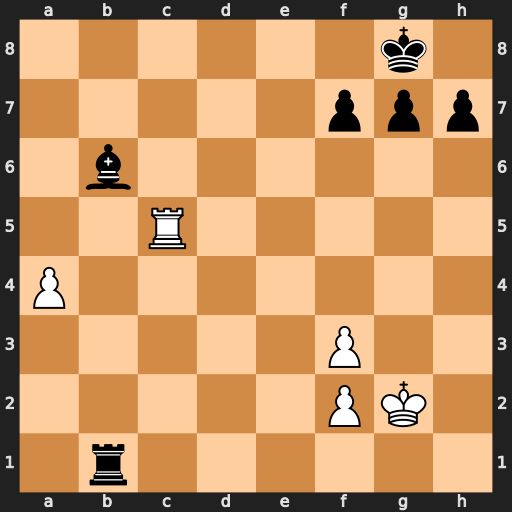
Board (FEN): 6k1/5ppp/1b6/2R5/P7/5P2/5PK1/1r6
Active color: w
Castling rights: -
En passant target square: -
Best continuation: Rc8+ Bd8 Rxd8#